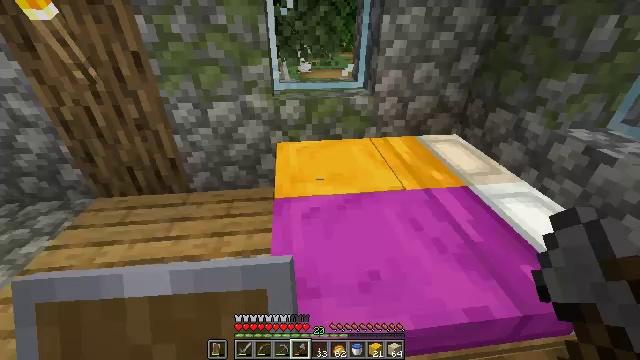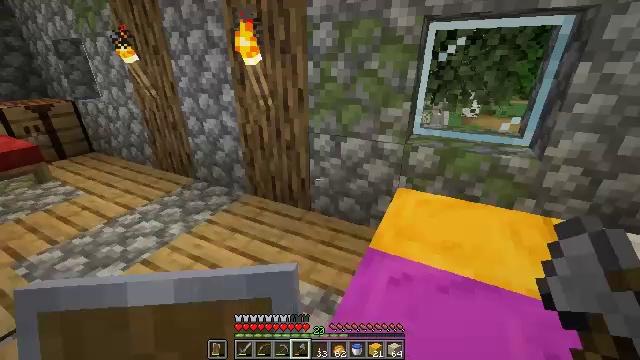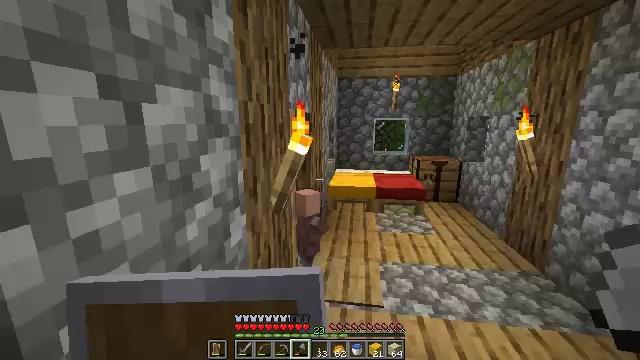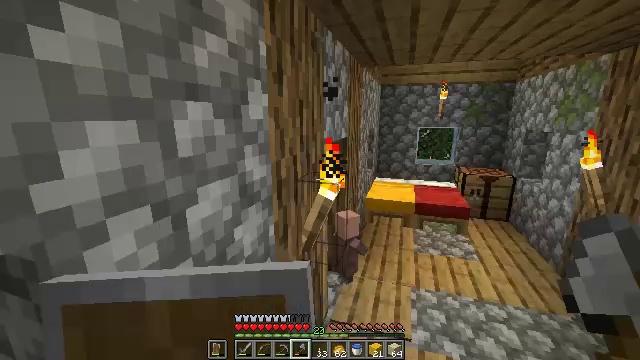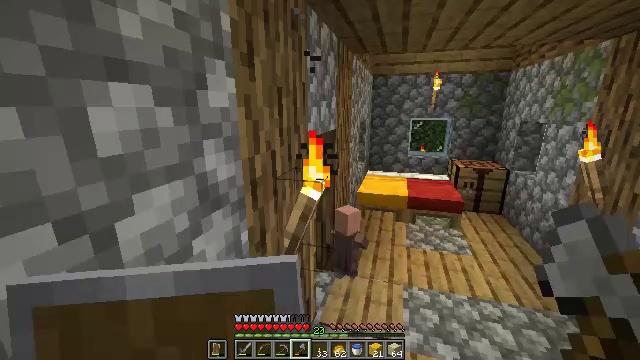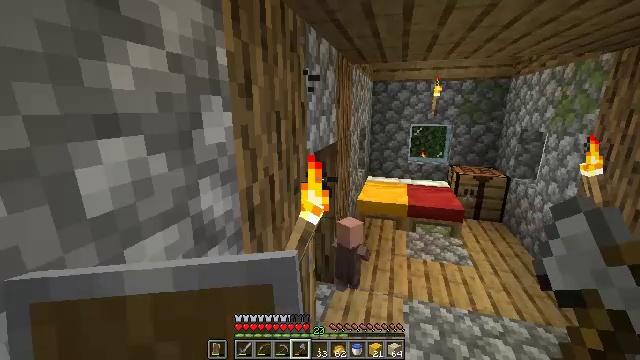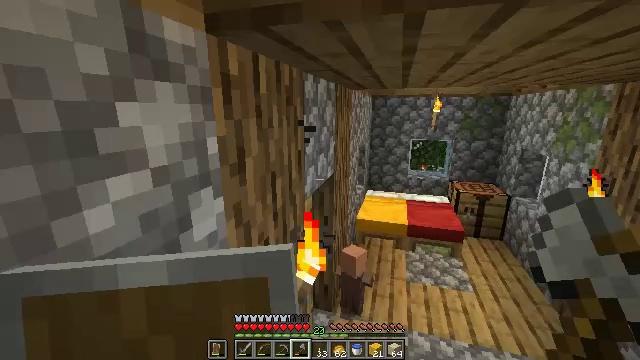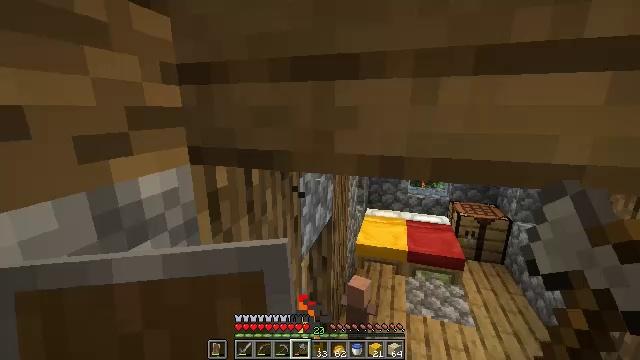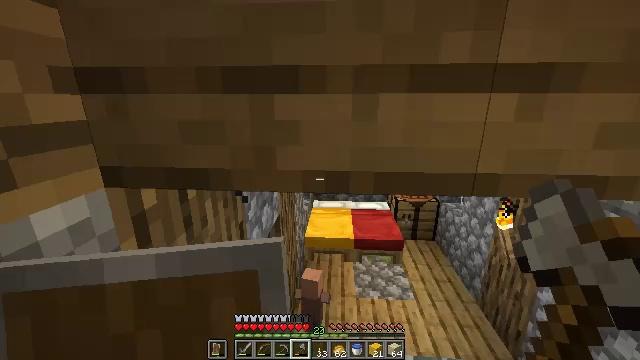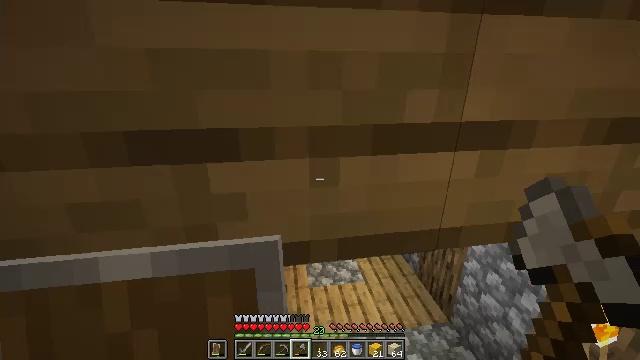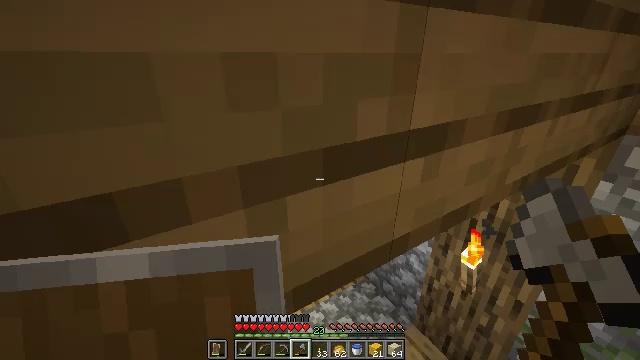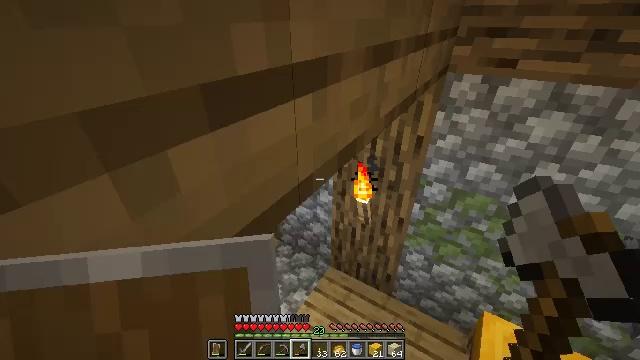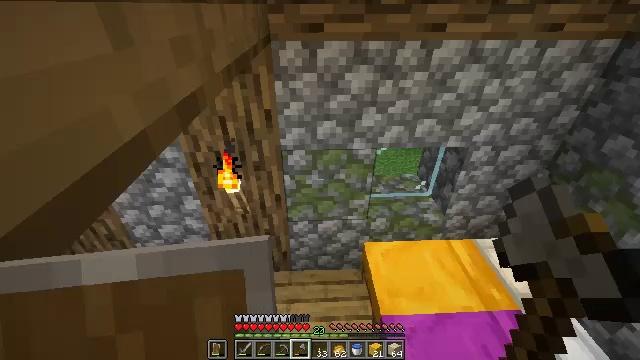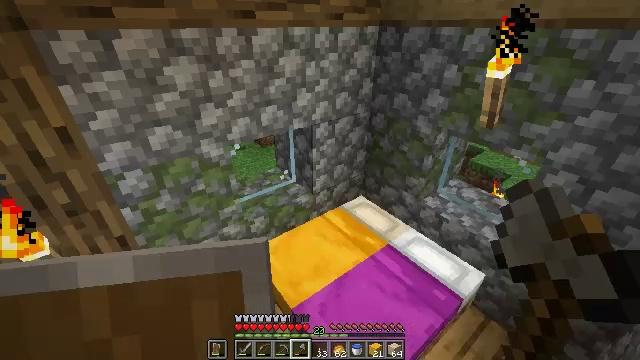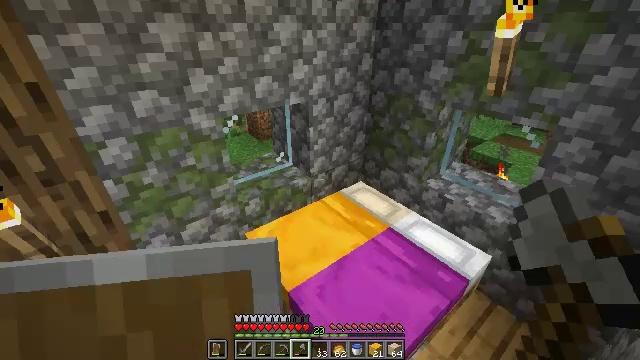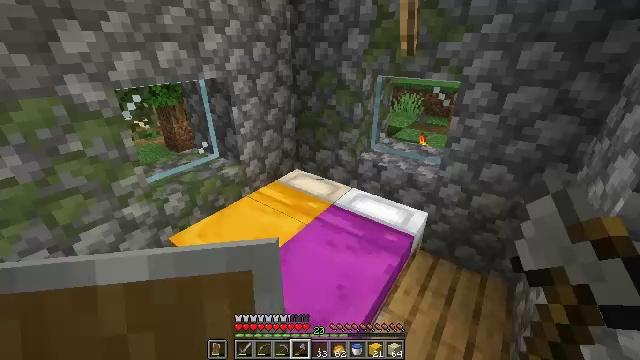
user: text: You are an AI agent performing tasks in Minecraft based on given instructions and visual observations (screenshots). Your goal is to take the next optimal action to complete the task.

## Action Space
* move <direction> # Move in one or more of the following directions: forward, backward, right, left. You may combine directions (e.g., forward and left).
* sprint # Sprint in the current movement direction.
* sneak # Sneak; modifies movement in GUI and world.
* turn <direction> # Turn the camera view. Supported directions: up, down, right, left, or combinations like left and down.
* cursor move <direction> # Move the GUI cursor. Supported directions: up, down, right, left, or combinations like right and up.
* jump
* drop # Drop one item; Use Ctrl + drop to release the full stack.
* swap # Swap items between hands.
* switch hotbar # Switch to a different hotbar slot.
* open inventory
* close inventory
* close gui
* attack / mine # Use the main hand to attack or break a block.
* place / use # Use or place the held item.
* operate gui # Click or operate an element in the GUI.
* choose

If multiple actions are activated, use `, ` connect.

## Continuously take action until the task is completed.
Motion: motion action
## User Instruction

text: Collect the azure bluet for decoration.
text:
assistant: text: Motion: move forward and move right, turn left and up
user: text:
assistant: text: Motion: move forward and move right, turn left and up
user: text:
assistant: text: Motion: move forward, turn left and down
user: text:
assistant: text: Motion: move forward, turn right and down
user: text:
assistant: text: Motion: move forward, jump
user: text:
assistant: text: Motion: move forward, jump
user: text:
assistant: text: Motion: move forward, jump
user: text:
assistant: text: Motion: move forward, turn right and down
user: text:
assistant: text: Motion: move forward, turn right and down
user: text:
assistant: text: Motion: move forward, turn right and down
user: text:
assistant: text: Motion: turn right and down
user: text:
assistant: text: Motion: turn right and down
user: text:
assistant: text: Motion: turn right and up
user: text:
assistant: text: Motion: no_op
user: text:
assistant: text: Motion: move back, turn right and up
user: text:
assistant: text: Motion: move back and move left, turn right and up
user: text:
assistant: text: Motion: move back and move left, turn right and up
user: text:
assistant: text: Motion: move back and move left
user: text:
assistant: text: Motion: move back and move left, turn left and down
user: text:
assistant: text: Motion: move back and move left, turn left and down
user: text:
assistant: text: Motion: turn left and down
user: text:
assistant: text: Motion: turn left and up
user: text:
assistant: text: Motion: turn left and up
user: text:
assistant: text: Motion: move forward and move right, turn left and up
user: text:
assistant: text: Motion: move forward and move right, turn up
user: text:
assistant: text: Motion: move forward and move right, turn up
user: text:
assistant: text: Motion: move forward and move right, turn left and down
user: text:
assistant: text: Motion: move forward
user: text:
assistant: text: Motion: move forward
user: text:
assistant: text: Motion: move forward